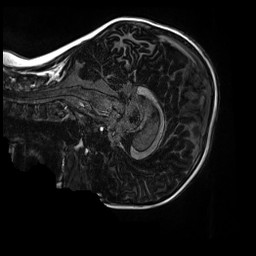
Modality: MP2RAGE
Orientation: sagittal
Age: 9
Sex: female
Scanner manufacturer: siemens
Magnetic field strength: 3 T
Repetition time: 4 s
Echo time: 0.00303 s